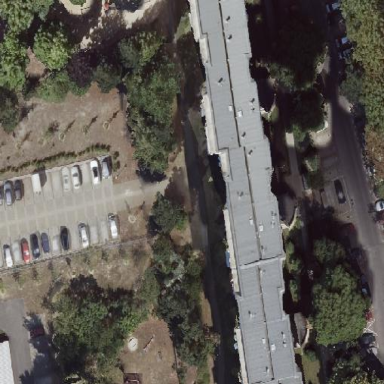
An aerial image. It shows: Building part with flat roof.